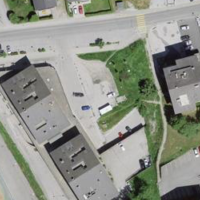
EUNIS habitat code: 54
Species observed at this site:
Passer domesticus
Matricaria discoidea